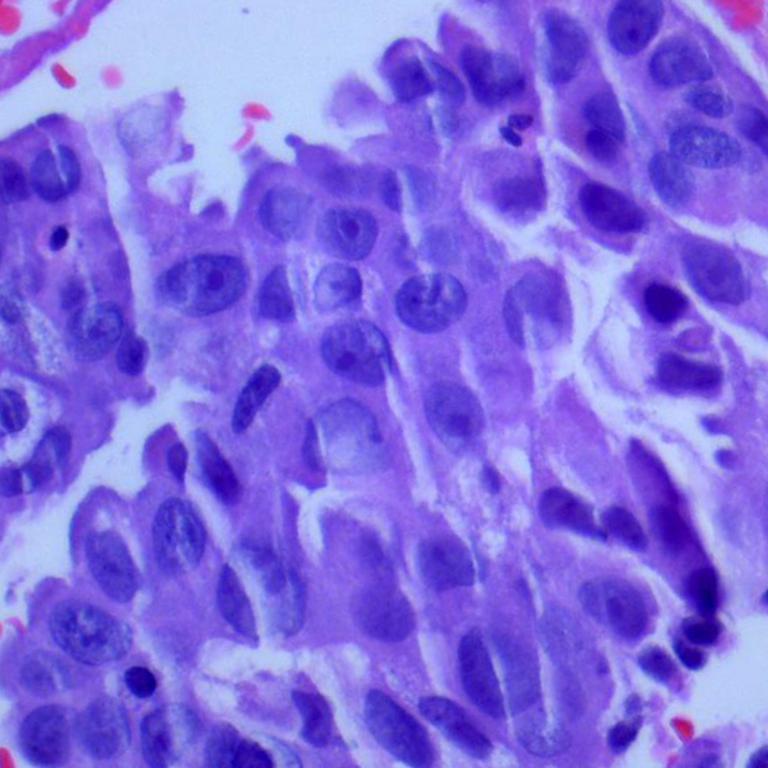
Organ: lung
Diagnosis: adenocarcinomas